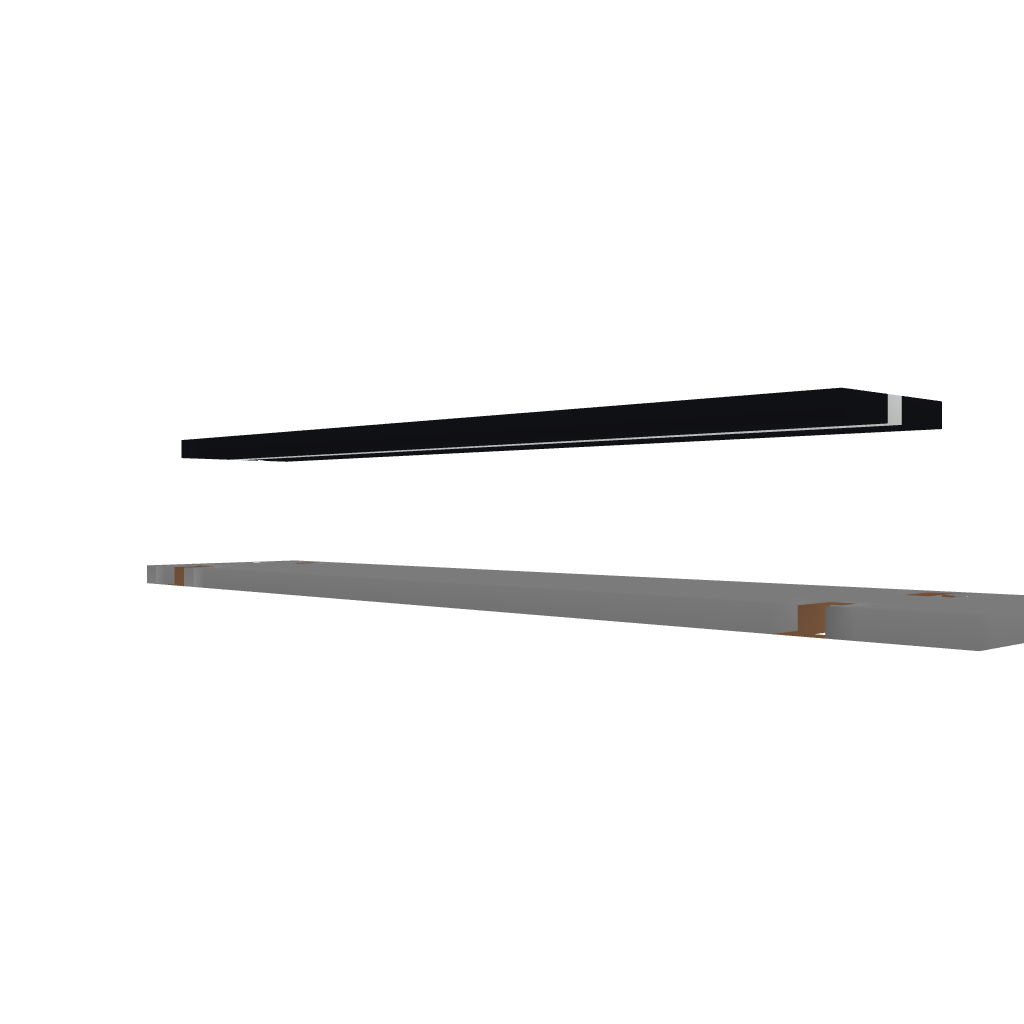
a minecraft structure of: Red road bridge